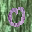
Label: 0